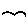
Label: bird